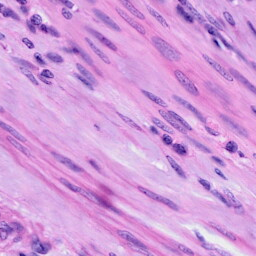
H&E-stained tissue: Cervix